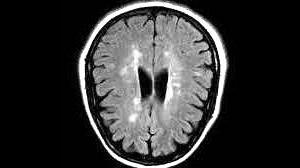
Label: notumor